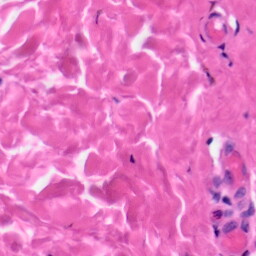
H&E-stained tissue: Skin